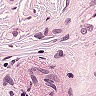
Metastatic tissue present: yes